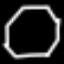
Label: octagon